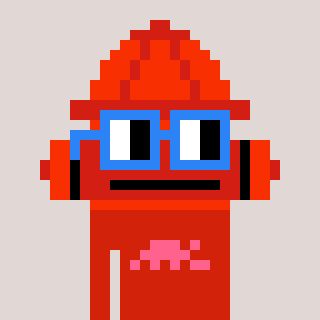
a pixel art character with square blue glasses, a fire hydrant-shaped head and a red-colored body on a warm background